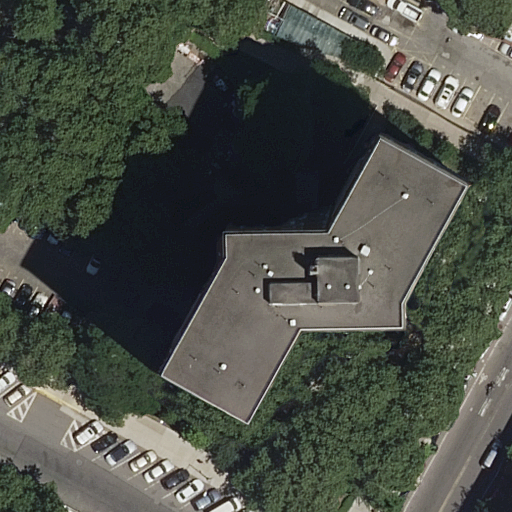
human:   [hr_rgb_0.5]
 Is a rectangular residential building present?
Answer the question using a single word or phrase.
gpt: yes

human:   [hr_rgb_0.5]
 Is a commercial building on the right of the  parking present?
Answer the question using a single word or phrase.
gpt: no

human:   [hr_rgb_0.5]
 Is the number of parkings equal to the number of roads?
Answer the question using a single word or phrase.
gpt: no

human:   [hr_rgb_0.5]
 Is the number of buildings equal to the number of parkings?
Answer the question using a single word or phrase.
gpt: no

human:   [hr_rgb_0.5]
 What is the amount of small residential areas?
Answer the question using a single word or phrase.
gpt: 0

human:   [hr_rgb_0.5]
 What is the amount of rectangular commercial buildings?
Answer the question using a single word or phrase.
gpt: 0

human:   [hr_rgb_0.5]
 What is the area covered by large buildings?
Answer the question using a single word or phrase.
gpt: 1448m2

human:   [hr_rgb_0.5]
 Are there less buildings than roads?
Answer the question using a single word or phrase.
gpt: yes

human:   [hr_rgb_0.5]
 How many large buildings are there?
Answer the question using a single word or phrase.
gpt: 1

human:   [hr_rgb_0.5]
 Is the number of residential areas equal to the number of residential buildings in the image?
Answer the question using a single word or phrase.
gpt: no

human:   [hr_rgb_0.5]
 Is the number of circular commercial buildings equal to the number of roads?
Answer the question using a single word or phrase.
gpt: no

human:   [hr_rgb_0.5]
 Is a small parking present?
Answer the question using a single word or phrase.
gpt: no

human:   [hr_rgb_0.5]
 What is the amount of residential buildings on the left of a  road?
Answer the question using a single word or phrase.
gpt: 1

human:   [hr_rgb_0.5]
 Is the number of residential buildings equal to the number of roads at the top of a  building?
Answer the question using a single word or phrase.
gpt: yes

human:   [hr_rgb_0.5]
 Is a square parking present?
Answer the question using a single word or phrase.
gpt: no

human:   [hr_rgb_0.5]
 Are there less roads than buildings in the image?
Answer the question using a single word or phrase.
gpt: no

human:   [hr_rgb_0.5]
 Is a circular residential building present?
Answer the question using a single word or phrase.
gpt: no

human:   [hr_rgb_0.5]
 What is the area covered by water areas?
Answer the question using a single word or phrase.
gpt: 0m2

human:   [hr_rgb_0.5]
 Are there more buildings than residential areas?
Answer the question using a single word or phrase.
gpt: yes

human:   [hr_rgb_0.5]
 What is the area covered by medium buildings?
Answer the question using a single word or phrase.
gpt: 195m2

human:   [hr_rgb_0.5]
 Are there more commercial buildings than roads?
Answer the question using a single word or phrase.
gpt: no

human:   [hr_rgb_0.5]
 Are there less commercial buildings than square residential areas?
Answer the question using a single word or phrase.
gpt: no

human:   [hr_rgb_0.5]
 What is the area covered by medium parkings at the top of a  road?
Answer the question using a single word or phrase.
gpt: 163m2

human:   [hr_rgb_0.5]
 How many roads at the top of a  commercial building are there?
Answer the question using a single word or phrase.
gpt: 0

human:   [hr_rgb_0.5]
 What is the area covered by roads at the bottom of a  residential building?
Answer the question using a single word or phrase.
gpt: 0m2

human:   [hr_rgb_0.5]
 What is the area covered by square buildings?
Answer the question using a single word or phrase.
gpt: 0m2

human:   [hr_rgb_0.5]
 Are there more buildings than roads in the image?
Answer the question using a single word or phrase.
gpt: no

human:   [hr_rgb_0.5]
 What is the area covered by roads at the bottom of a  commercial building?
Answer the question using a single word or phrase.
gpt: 0m2

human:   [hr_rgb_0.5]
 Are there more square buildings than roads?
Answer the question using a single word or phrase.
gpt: no

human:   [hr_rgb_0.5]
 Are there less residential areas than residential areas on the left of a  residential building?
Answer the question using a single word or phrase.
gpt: no

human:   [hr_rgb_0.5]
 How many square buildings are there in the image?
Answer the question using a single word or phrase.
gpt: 0

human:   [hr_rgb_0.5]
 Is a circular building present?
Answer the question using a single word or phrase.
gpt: no

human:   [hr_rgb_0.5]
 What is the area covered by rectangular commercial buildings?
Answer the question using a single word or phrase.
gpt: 0m2

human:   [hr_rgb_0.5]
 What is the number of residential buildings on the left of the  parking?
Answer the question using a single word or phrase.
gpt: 1

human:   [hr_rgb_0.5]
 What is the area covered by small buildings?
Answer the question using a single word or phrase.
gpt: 0m2

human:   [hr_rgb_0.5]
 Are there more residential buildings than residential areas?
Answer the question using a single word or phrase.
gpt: yes